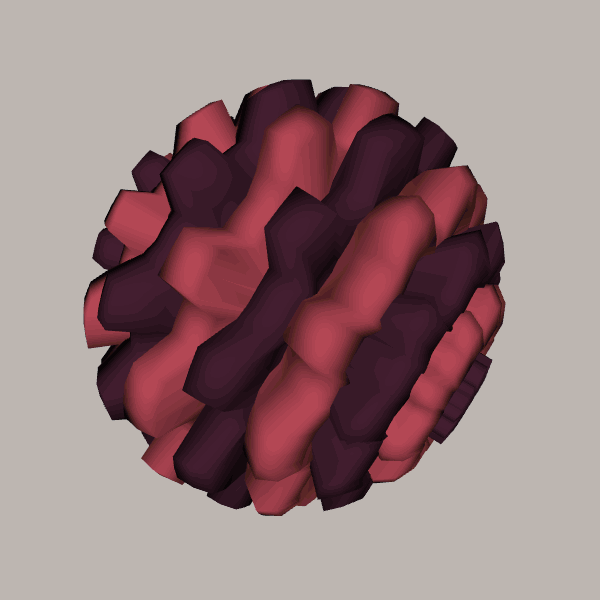
Background: light